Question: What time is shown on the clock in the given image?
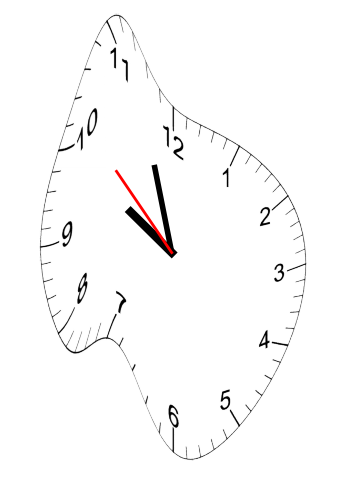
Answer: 09:56:52